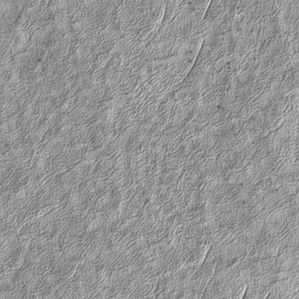
Label: frost